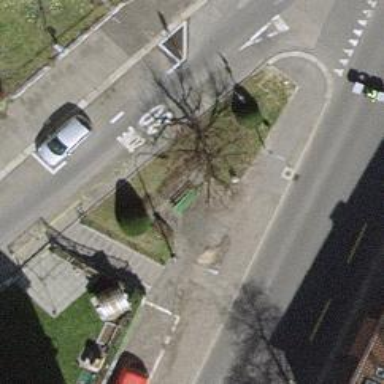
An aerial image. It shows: Bench.